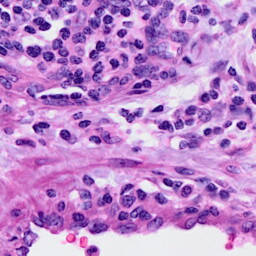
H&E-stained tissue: Cervix